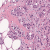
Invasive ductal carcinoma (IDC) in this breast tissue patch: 1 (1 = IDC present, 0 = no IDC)